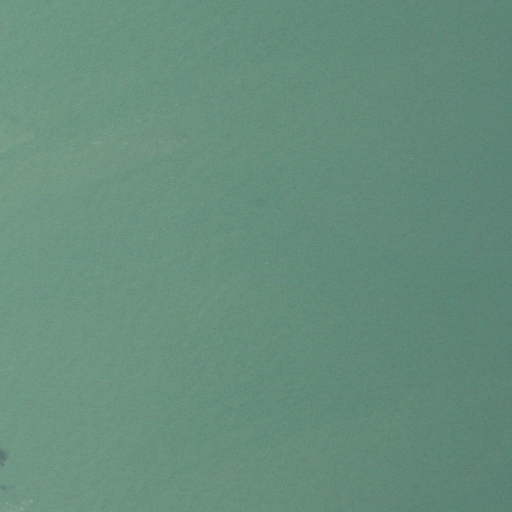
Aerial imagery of bar in Connecticut named Netties Reef containing only open water